Question: I'm showing a bootstrap dropdown when the user clicks a button. The menu has some clickable elements. I'm catching all clicks within the dropdown and cancelling bubbling to keep the dropdown open, and then closing manually when I'm done. That all works.
The problem I'm having is that when the user clicks on any elements in the dropdown, the original button that caused the dropdown to show looks like it's being clicked on. Is there a way to turn this off?
Screenshot and code are below.

'''
$(".page-header").on("click", ".cr-dropdown-labels", function() { return false; });
$('.cr-dropdown-labels').on("click", "span.state", function() {
labelMenuCheckMulti.call(this); return false;
});
'''
'''
<span class="btn dropdown">
<div data-toggle="dropdown" class="dropdown-toggle" rel="tooltip" title="Label selected contacts">
<i class="icon-tag"></i> <b class="caret"></b>
</div>
<ul class="dropdown-menu cr-dropdown-labels">
<li>
<input type="text" placeholder="Find a label" />
</li>
<li class="scrollable">
<ul class="unstyled labels" data-bind="foreach: allLabels">
<li><span class="off state"></span> <a style="display: inline;" data-bind="text: name().truncate(30)"></a></li>
</ul>
</li>
<li>
<a class="apply-label-selections">Apply</a>
</li>
</ul>
</span>
'''
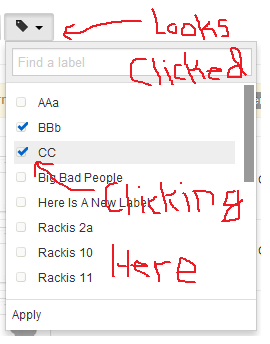
Answer: Have you tried applying the '.btn' class to the '.dropdown-toggle' instead of the whole '<span>' container ? I think you don't need the menu to be inside a '.btn'.
For future references : the click on the menu triggers the ':active' pseudo-state on the whole hierarchy, which enable the active style on the top '.btn' class of your dropdown.
Sample of your code with the '.btn' class at the right place.
'''
<div class="dropdown">
<div class="dropdown-toggle btn">
<!-- ... -->
</div>
<!-- ... -->
</div>
'''
More over, you should not nest '<div>' elements inside '<span>' : <URL>. Prefer the use of 'display: inline-block;'.